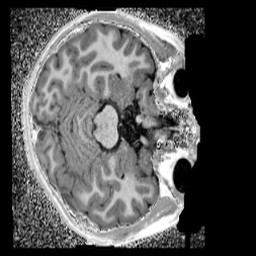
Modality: UNIT1_denoised
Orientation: axial
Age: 12
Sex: male
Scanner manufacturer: siemens
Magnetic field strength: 3 T
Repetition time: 4 s
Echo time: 0.00299 s